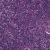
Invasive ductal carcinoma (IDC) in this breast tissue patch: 0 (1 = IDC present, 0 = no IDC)